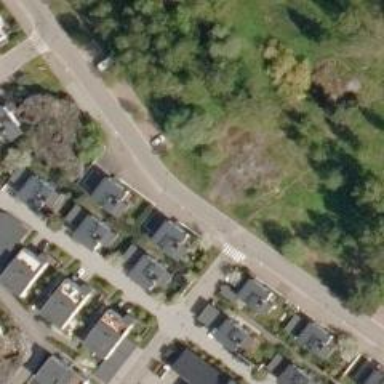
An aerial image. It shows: Crossing on asphalt cycleway.